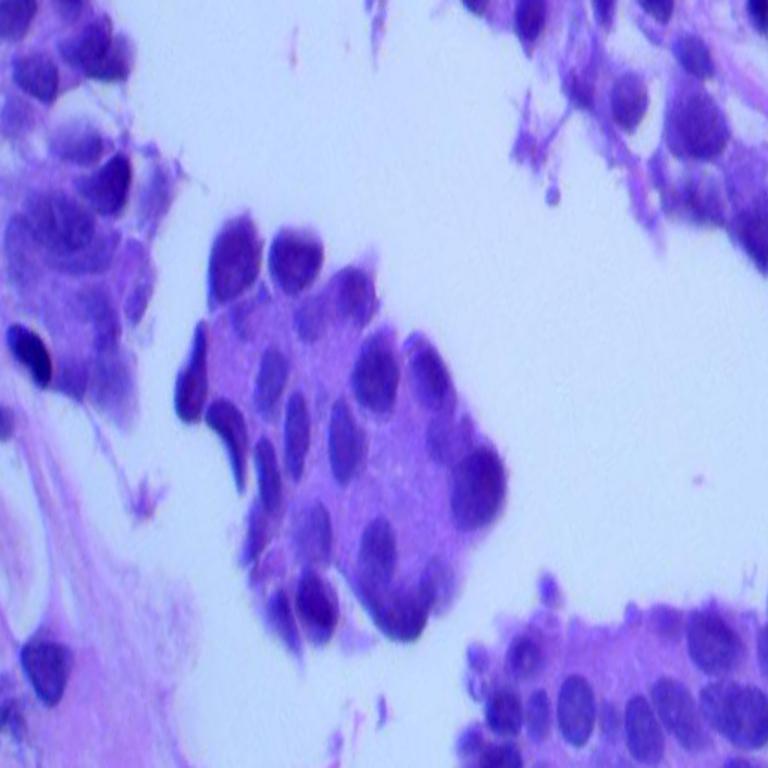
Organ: lung
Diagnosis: adenocarcinomas